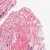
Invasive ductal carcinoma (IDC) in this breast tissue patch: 0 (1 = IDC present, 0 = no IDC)